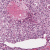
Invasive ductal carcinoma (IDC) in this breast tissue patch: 1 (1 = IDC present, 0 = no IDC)